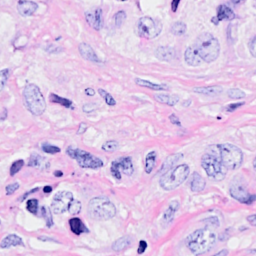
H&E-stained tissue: Breast